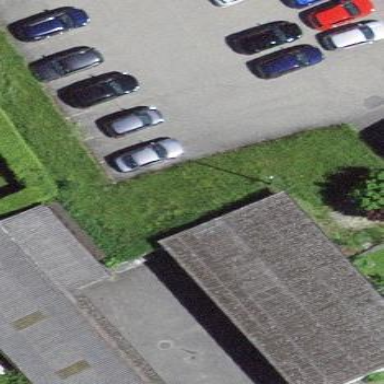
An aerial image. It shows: Garage.